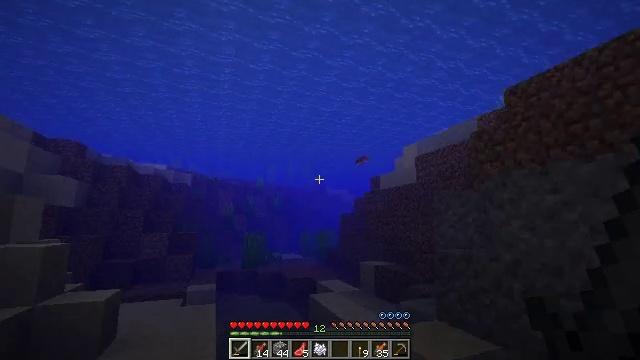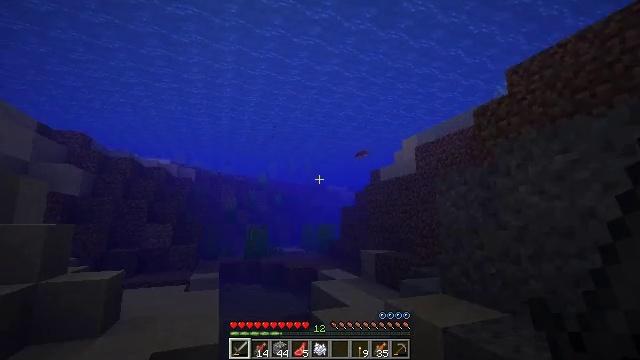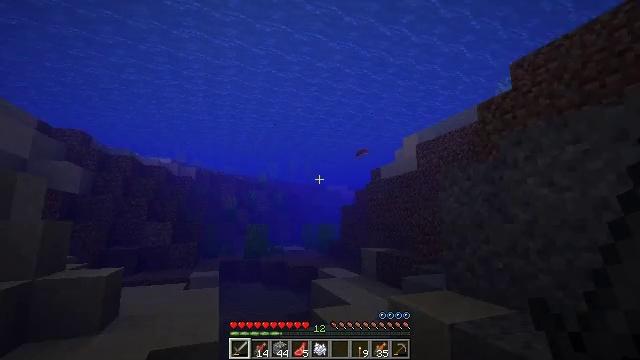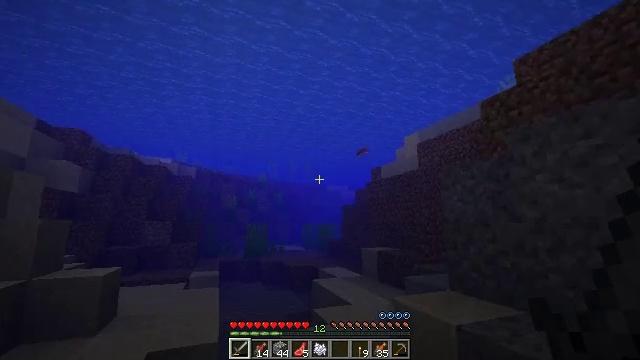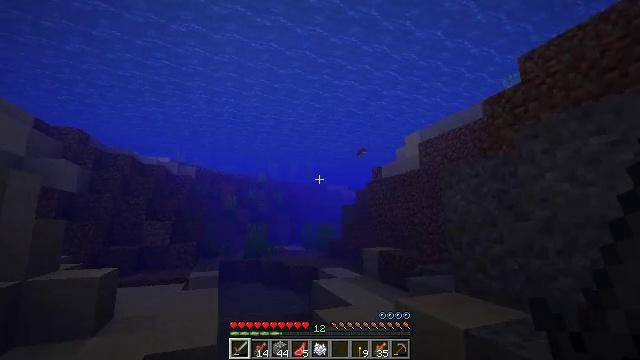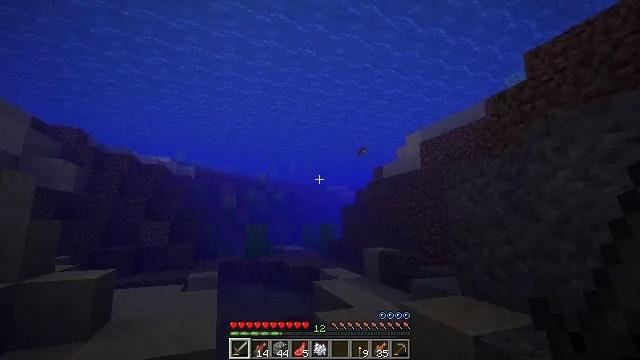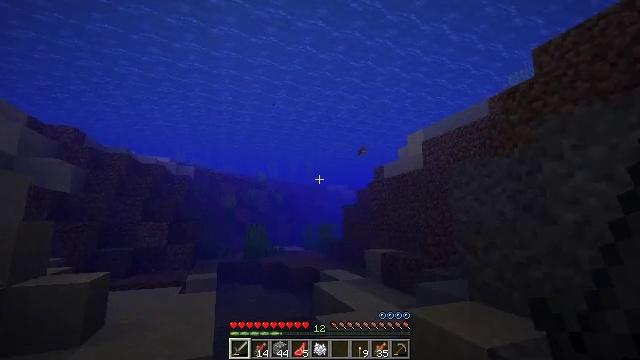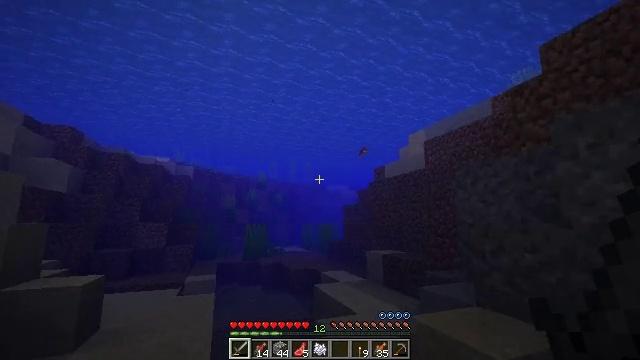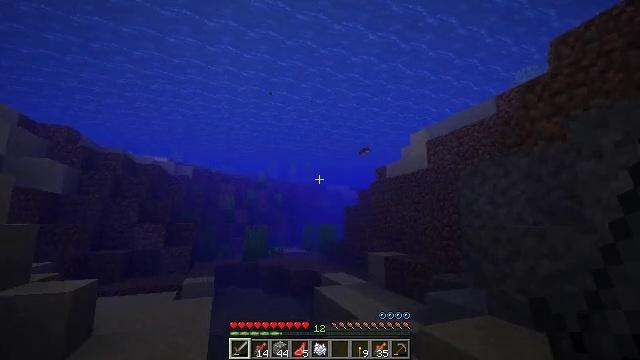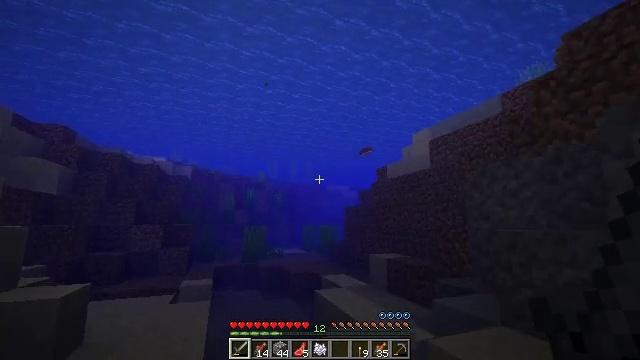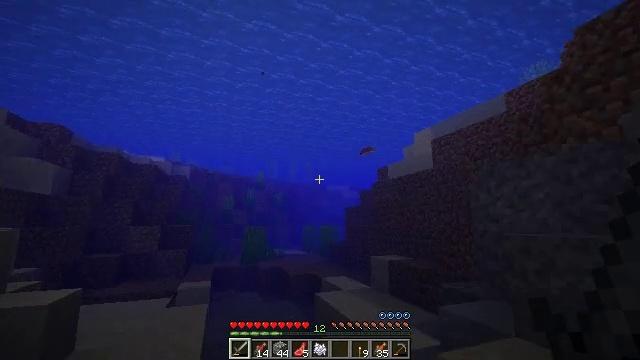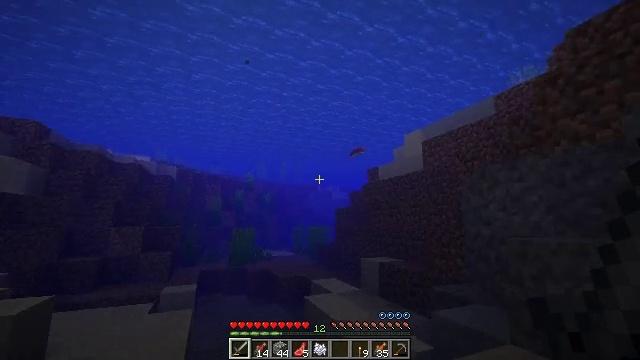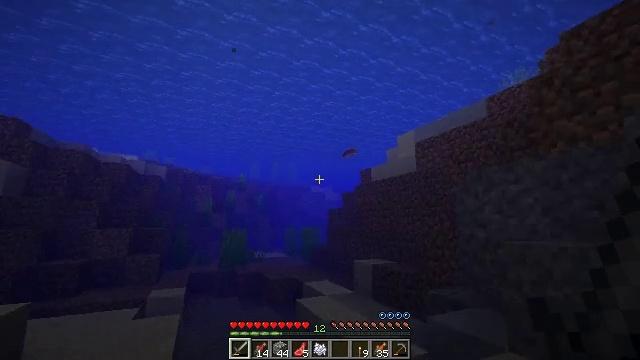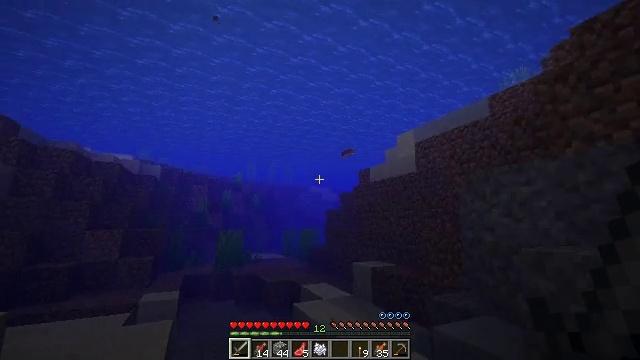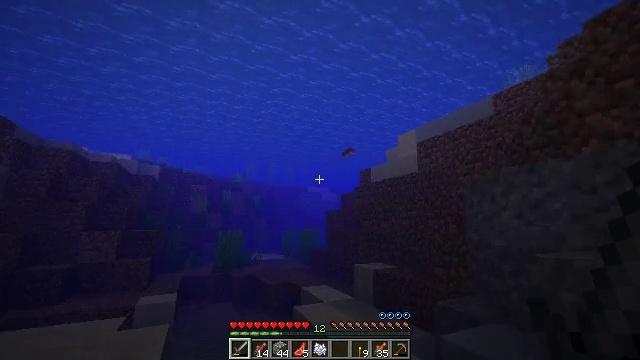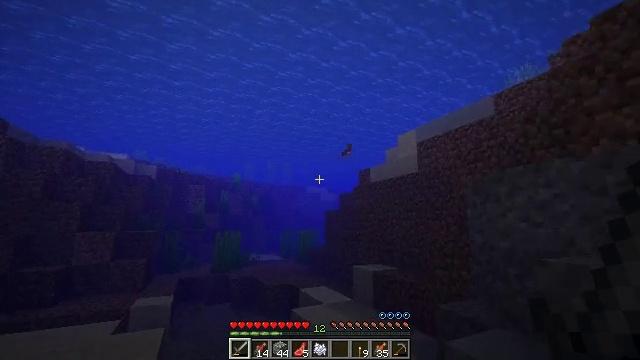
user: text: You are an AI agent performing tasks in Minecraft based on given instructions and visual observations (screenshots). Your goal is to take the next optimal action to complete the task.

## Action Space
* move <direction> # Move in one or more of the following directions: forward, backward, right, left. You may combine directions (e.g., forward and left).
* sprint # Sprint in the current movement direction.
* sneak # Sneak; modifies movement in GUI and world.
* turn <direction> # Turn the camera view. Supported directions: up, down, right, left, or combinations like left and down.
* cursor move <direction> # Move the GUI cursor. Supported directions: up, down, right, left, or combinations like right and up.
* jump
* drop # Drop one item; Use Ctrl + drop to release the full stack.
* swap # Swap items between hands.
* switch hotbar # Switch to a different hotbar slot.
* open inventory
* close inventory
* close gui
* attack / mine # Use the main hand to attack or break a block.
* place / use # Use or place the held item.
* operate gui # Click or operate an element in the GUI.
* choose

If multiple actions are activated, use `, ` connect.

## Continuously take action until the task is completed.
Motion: motion action
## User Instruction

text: Fish and kill the salmon.
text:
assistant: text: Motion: move forward, sprint
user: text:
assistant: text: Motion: move forward, sprint
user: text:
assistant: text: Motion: move forward
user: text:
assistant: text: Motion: move forward
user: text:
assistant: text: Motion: move forward
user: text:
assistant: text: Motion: move forward
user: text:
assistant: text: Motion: move forward
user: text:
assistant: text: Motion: move forward
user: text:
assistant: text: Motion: move forward
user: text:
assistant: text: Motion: move forward
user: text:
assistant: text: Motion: move forward, turn right
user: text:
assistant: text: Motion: move forward, turn right
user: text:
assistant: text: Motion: move forward
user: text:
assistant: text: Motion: move forward
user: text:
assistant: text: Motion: move forward
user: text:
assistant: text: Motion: move forward
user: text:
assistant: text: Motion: move forward
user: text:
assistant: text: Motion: move forward
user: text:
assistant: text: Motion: move forward
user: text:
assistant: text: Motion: move forward
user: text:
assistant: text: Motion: move forward
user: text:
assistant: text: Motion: move forward
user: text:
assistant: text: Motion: move forward, turn right and up
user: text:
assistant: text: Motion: move forward, turn down
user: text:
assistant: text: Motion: move forward, turn left and down
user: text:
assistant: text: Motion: move forward
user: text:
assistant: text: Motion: move forward
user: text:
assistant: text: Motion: move forward
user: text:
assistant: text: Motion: move forward
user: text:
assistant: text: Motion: move forward